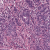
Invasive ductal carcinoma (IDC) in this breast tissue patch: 1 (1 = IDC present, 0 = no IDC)